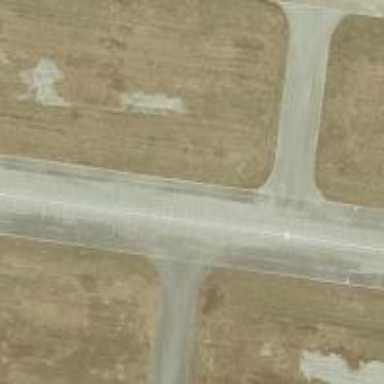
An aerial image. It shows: Asphalt taxiway in the airport.